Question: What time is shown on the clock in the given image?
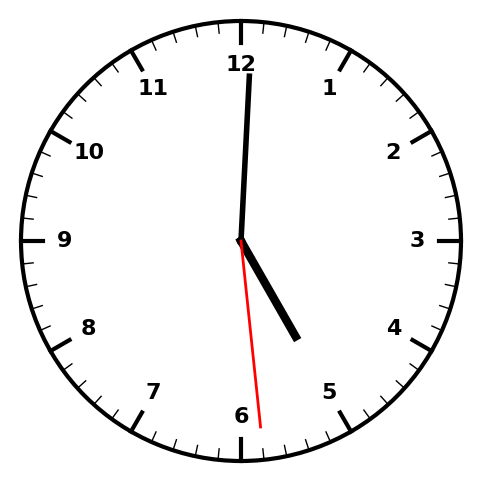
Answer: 05:00:29